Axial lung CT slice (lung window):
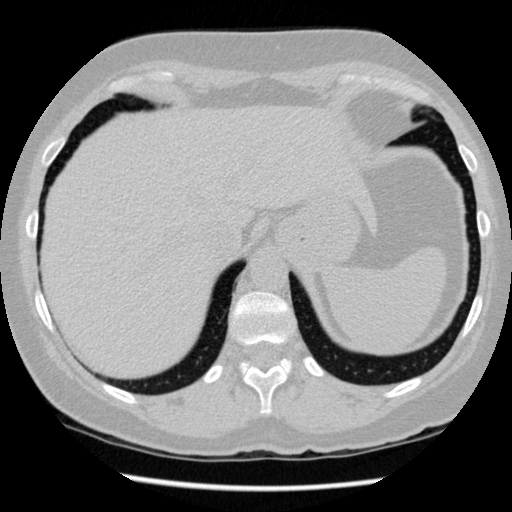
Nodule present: no